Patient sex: F
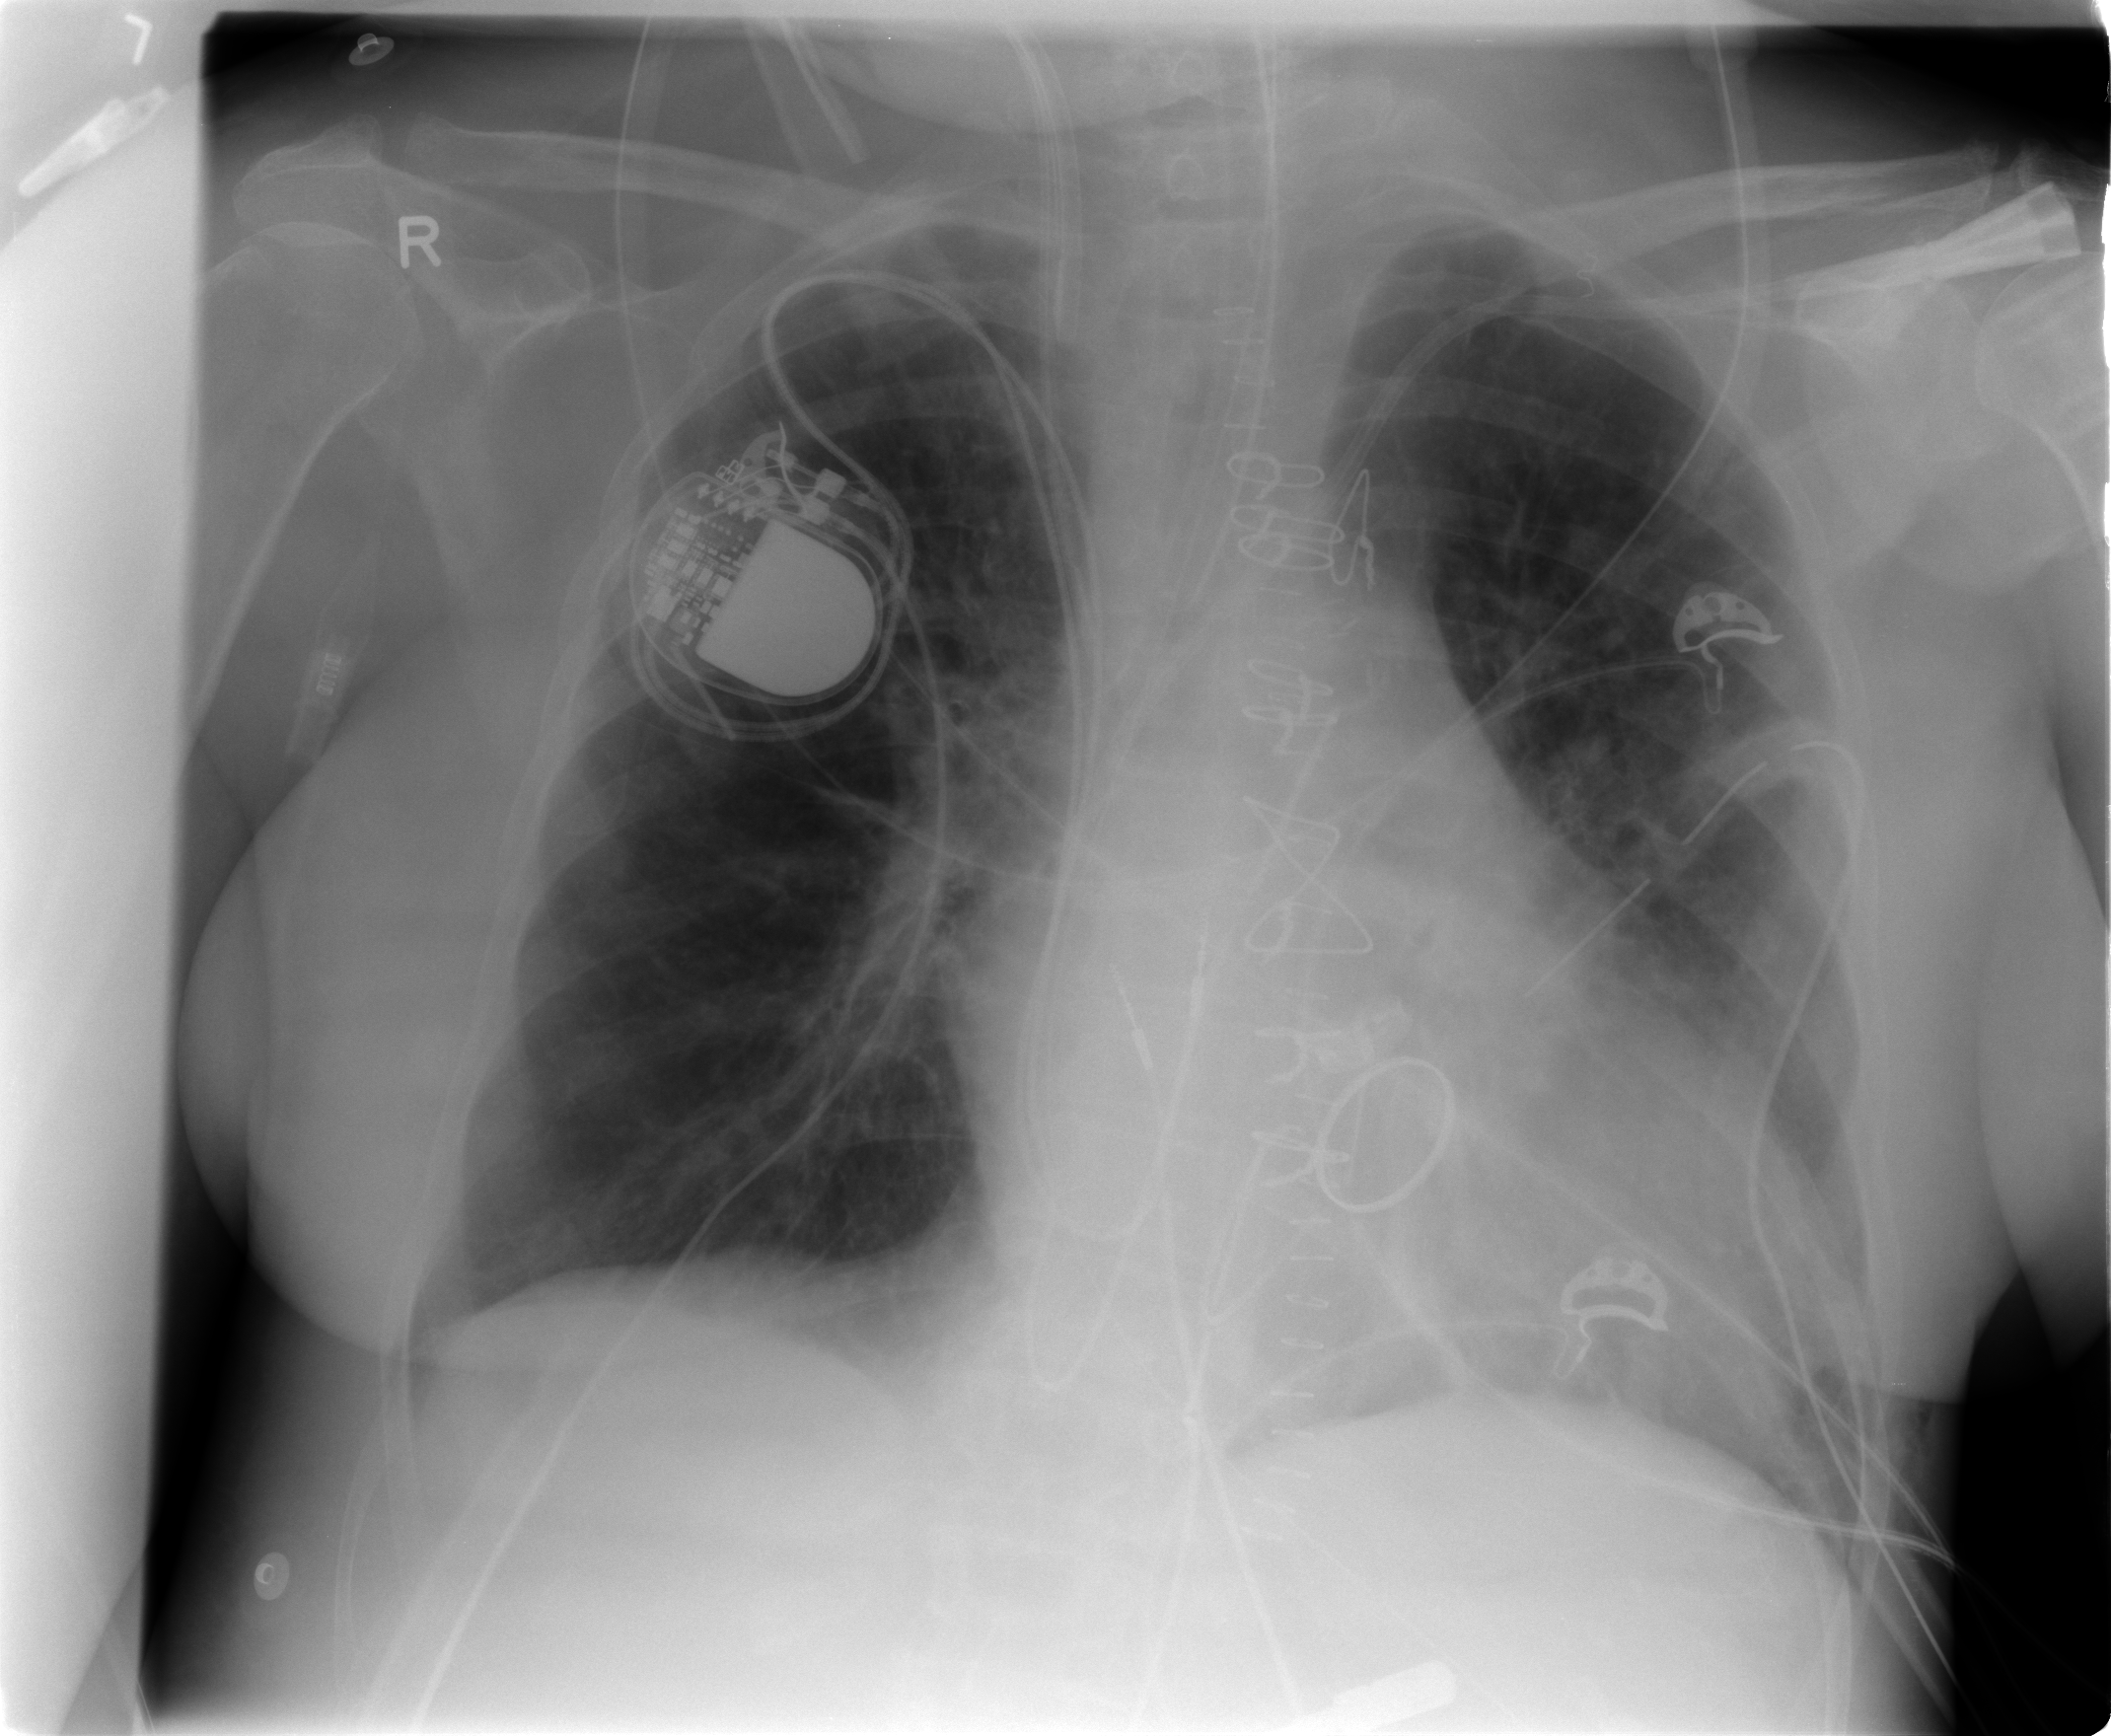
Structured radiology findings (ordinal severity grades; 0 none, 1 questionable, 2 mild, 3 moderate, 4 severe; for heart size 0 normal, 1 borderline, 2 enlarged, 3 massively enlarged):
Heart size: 1
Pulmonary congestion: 2
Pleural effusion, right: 0
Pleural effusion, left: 0
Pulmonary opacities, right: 0
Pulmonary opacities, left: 0
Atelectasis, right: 0
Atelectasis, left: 2